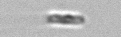
Label: Bacillariophyceae